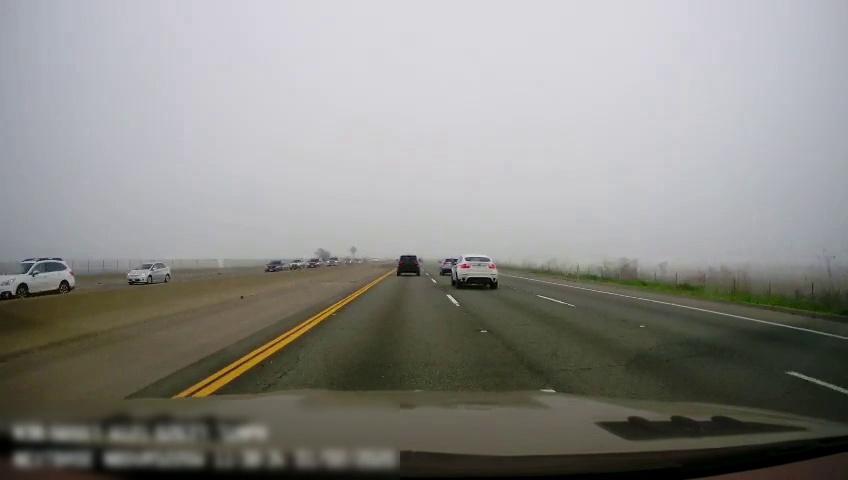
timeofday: Day
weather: Cloudy
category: Drivable Space
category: Drivable Space
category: Vehicles | SUV
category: Vehicles | Car
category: Vehicles | SUV
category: Vehicles | Car
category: Vehicles | SUV
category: Vehicles | Car
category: Vehicles | SUV
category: Vehicles | SUV
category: Vehicles | SUV
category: Lanes | Current Lane
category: Lanes | Current Lane
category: Lanes | Alternate Lane
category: Lanes | Alternate Lane
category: Lanes | Alternate Lane